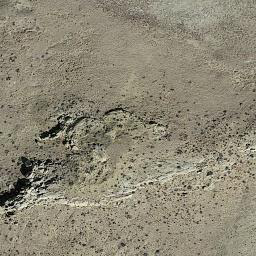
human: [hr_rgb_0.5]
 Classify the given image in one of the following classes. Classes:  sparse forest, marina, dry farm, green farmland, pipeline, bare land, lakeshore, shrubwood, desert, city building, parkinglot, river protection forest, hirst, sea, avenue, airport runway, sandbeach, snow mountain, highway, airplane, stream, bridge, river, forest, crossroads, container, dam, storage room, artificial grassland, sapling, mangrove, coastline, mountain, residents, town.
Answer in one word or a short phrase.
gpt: bare land